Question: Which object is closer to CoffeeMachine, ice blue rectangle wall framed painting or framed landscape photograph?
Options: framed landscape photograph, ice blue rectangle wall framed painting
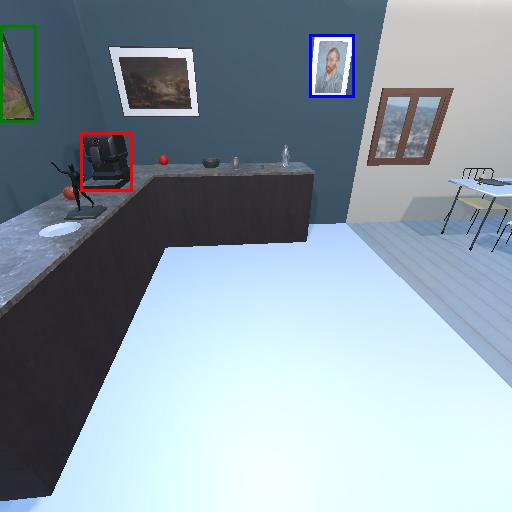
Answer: framed landscape photograph